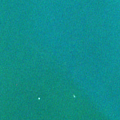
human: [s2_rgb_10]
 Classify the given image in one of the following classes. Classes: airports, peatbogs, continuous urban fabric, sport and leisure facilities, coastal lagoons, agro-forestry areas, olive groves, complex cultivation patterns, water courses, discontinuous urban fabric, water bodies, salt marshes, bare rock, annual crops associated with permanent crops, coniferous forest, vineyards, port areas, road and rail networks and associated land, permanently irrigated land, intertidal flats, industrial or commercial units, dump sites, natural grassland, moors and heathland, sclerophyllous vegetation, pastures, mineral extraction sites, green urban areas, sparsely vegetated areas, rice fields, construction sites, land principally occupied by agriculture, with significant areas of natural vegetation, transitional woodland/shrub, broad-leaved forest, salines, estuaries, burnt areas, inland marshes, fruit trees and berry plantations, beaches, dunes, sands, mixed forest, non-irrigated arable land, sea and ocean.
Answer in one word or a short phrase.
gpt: water bodies